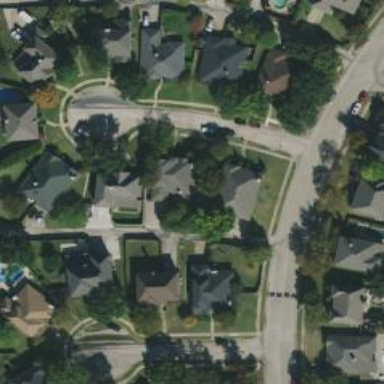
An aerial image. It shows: Alley classified as service road.